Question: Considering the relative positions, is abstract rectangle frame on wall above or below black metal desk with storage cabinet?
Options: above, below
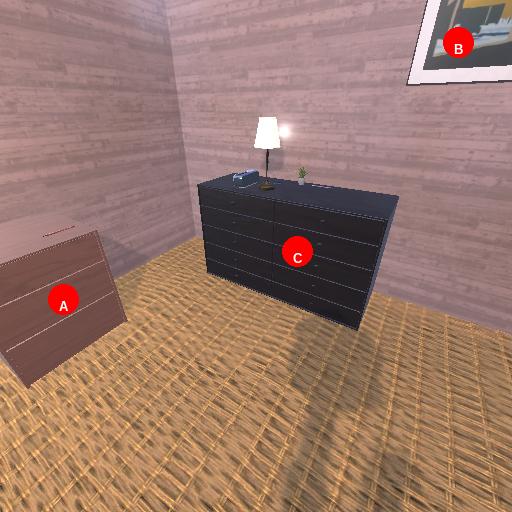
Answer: above